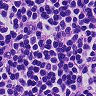
Metastatic tissue present: no